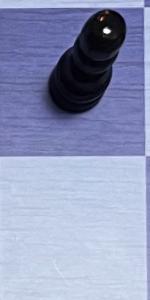
Label: Empty